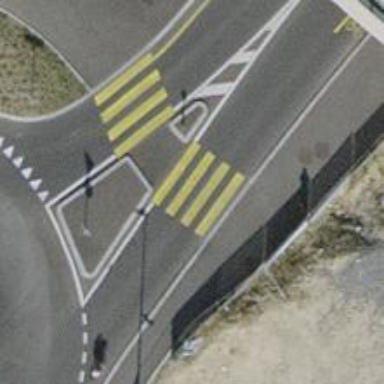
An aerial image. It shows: Zebra crossing with road island.